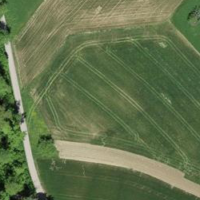
EUNIS habitat code: 52
Species observed at this site:
Rubus caesius